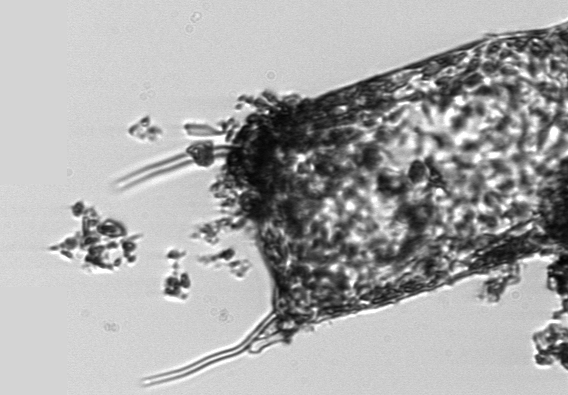
Label: Odontella